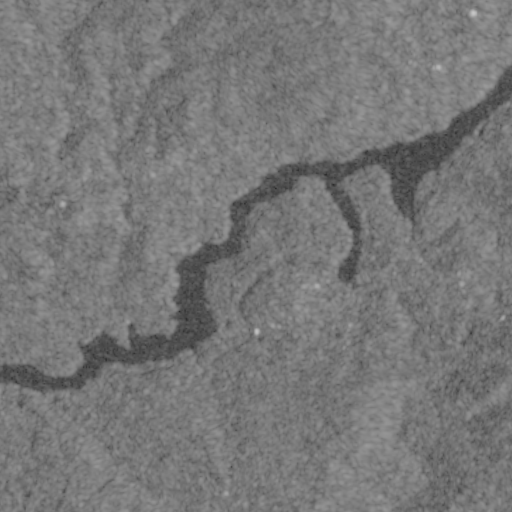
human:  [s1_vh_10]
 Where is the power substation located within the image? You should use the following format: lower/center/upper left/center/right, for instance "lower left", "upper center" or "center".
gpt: The power substation is located in the lower left of the image.
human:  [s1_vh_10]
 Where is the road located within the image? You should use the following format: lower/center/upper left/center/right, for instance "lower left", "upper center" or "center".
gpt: There is no road in the image.

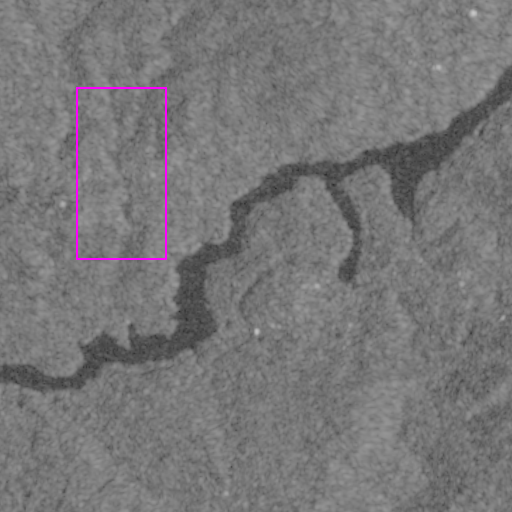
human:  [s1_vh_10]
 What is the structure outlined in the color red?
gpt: There is no red outline.
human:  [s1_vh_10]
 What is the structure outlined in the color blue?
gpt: There is no structure outlined in blue.